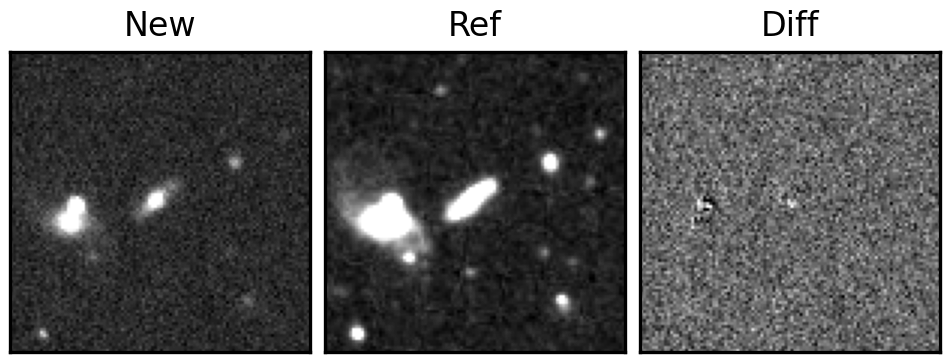
Label: real